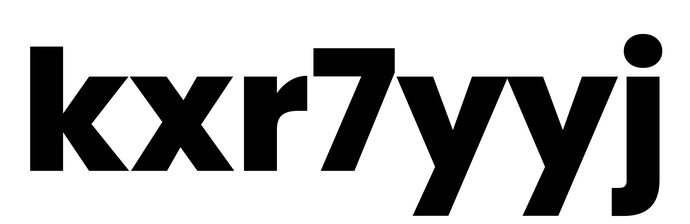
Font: Poppins-ExtraBold